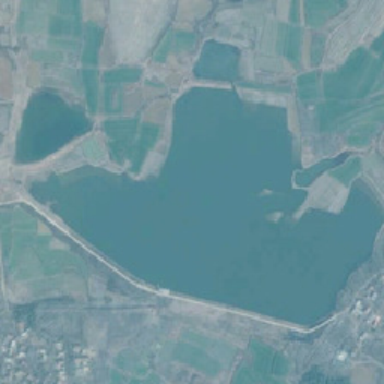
The fog shrouds this irregular blue pond which is surrounded by many farmland .